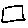
Label: square